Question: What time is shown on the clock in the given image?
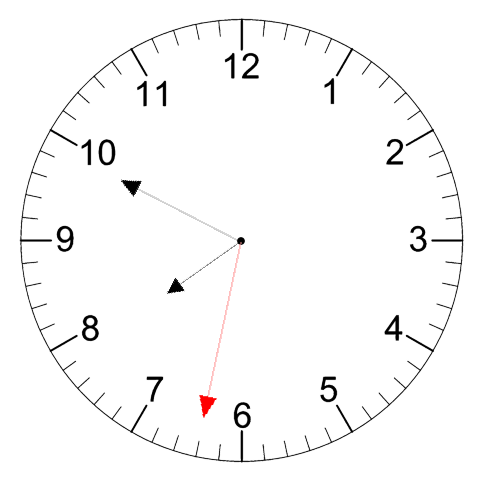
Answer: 07:49:32